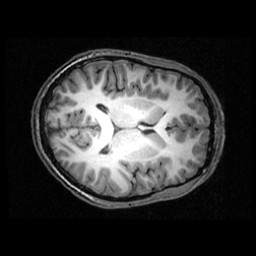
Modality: T1w
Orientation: axial
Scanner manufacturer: ge
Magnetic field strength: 3 T
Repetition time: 0.01222 s
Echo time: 0.005176 s